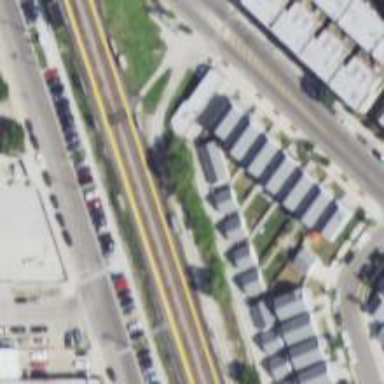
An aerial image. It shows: Alleyway designated as service road.